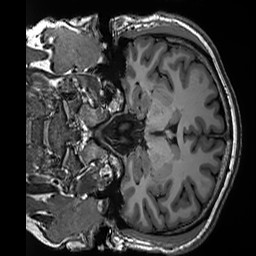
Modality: T1w
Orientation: coronal
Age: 42
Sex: male
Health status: healthy
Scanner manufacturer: siemens
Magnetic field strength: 3 T
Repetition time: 2.5 s
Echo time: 0.00299 s